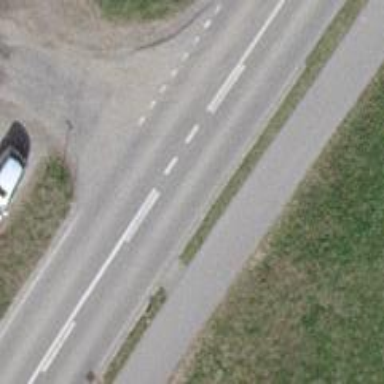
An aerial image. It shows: Asphalt cycleway.